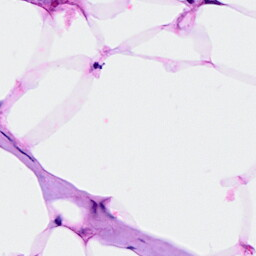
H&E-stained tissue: Breast